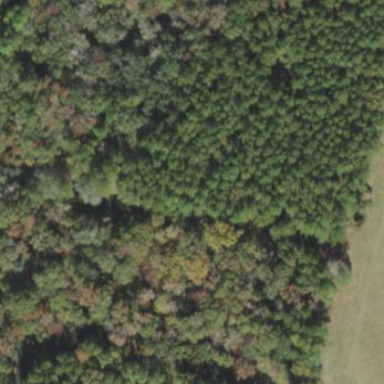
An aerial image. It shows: Woodland with needle-leaved trees.